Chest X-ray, PA view. Patient: 30 years old, sex M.
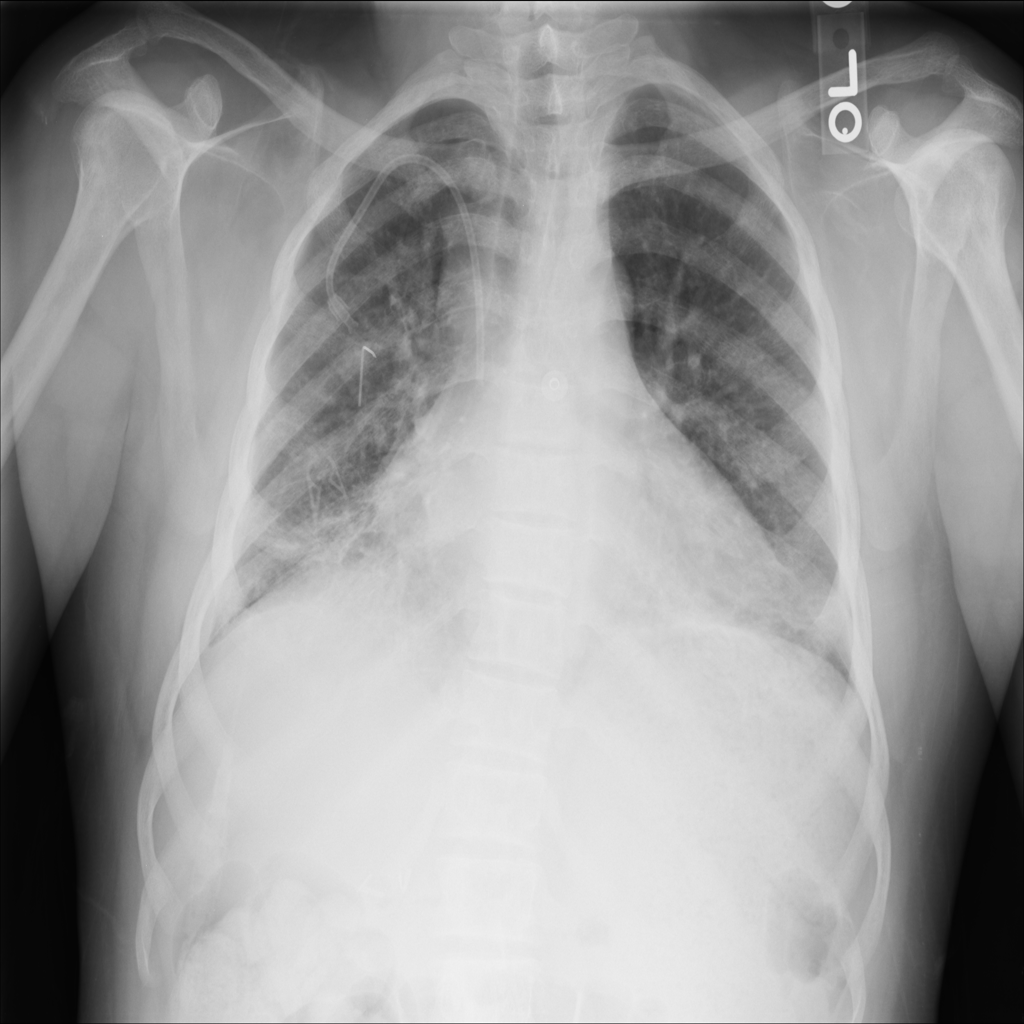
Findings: Effusion, Infiltration